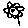
Label: flower